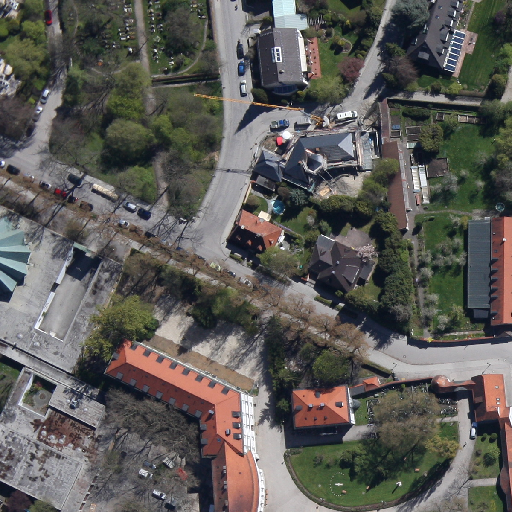
Referring expression: sidewalk along with tree